Interaction volume radius: 5 \u00c5
Interaction volume height: 25 \u00c5
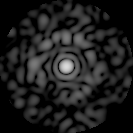
Disorder parameter: 0.8415